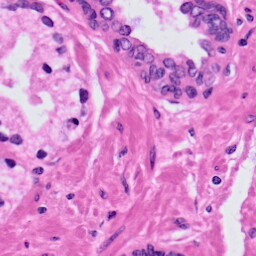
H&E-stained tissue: Prostate